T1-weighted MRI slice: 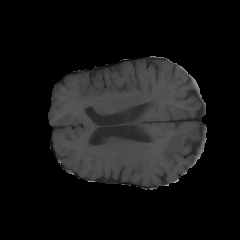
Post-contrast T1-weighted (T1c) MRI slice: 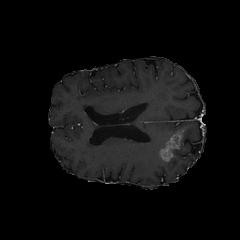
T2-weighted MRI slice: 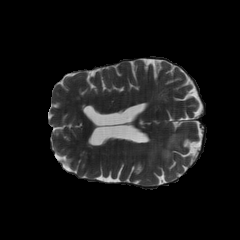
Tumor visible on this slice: yes